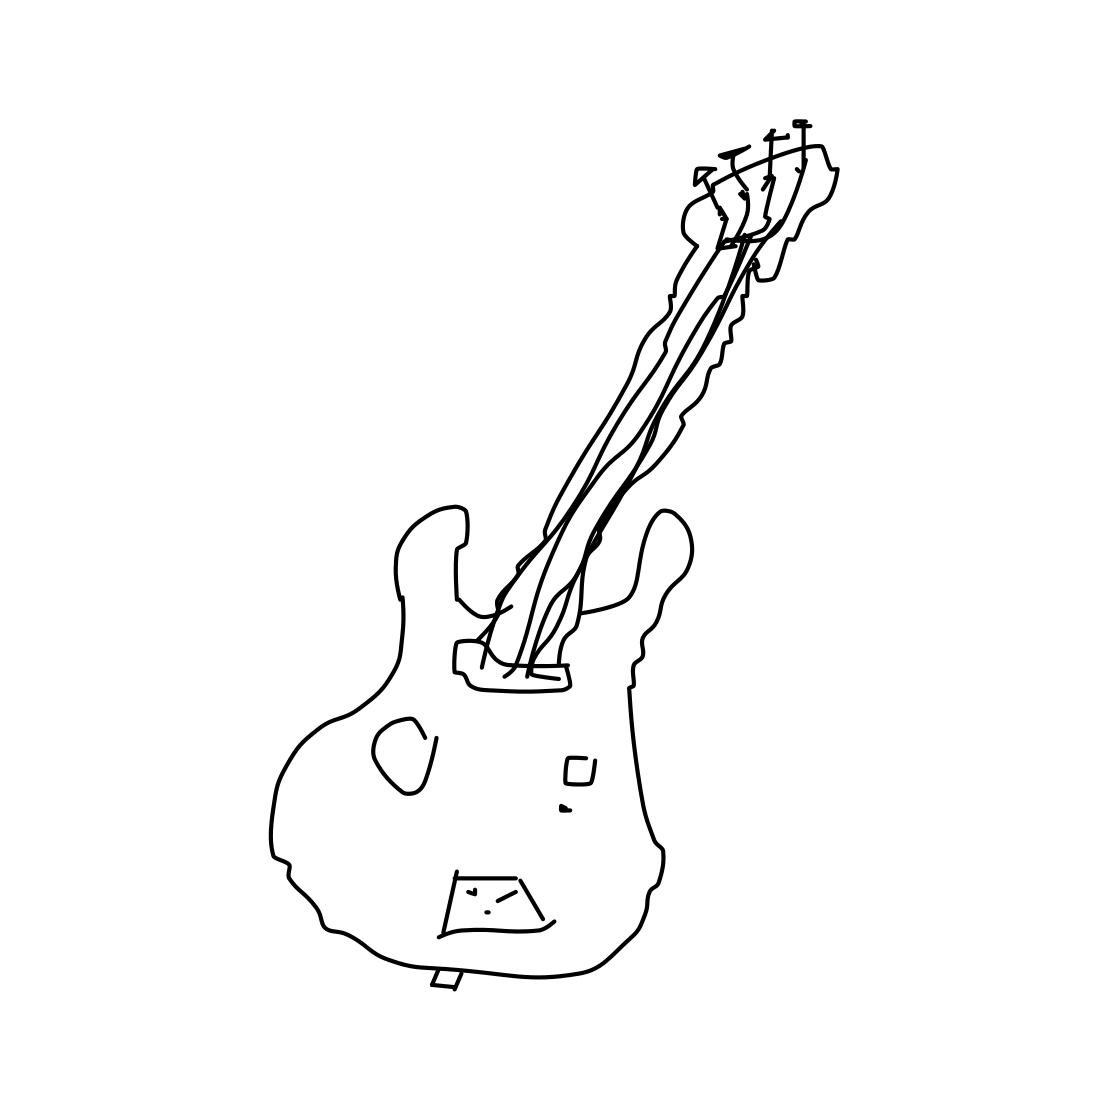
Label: guitar